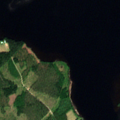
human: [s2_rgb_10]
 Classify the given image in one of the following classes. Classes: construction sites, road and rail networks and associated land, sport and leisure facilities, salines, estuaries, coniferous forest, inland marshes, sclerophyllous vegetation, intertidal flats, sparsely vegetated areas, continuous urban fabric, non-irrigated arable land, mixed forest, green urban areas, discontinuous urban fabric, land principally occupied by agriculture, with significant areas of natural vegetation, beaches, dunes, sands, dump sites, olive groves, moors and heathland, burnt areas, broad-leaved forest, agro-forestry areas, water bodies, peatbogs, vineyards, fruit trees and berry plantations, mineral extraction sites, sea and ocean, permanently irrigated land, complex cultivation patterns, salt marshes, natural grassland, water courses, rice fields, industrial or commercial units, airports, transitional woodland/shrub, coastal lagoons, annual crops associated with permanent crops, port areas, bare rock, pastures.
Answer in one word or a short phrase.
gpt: coniferous forest, mixed forest, water bodies